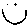
Label: smiley face